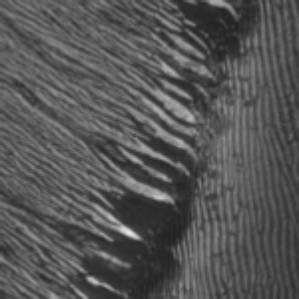
Label: frost